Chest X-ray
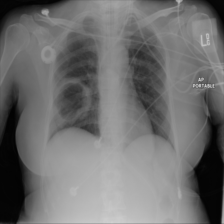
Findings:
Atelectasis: negative
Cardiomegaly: negative
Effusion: negative
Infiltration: negative
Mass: negative
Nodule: negative
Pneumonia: negative
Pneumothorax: negative
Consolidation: negative
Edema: negative
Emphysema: negative
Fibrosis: negative
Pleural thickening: negative
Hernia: negative